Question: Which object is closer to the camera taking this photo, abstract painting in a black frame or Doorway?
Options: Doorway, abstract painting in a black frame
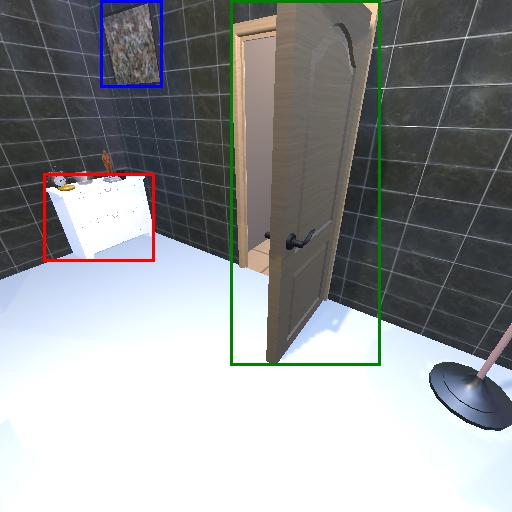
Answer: Doorway